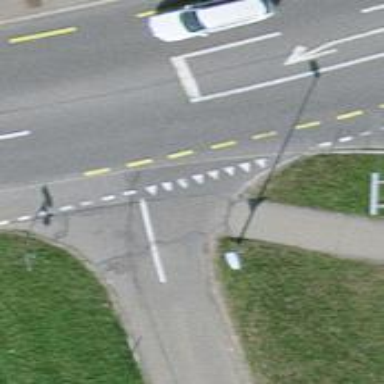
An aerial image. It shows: Unmarked crossing on the road.